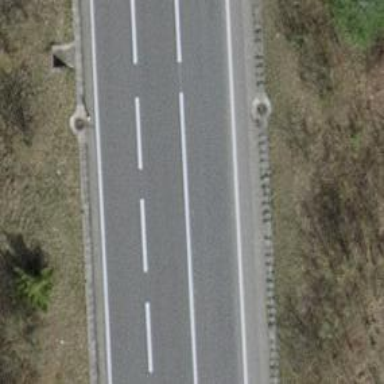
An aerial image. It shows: Motorway link.